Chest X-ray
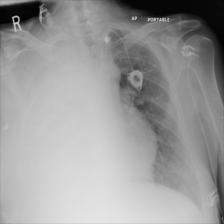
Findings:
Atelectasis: negative
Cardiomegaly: negative
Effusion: negative
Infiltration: negative
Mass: negative
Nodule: negative
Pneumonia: negative
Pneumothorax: negative
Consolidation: negative
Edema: negative
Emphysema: negative
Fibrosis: negative
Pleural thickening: negative
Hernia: negative